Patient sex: F
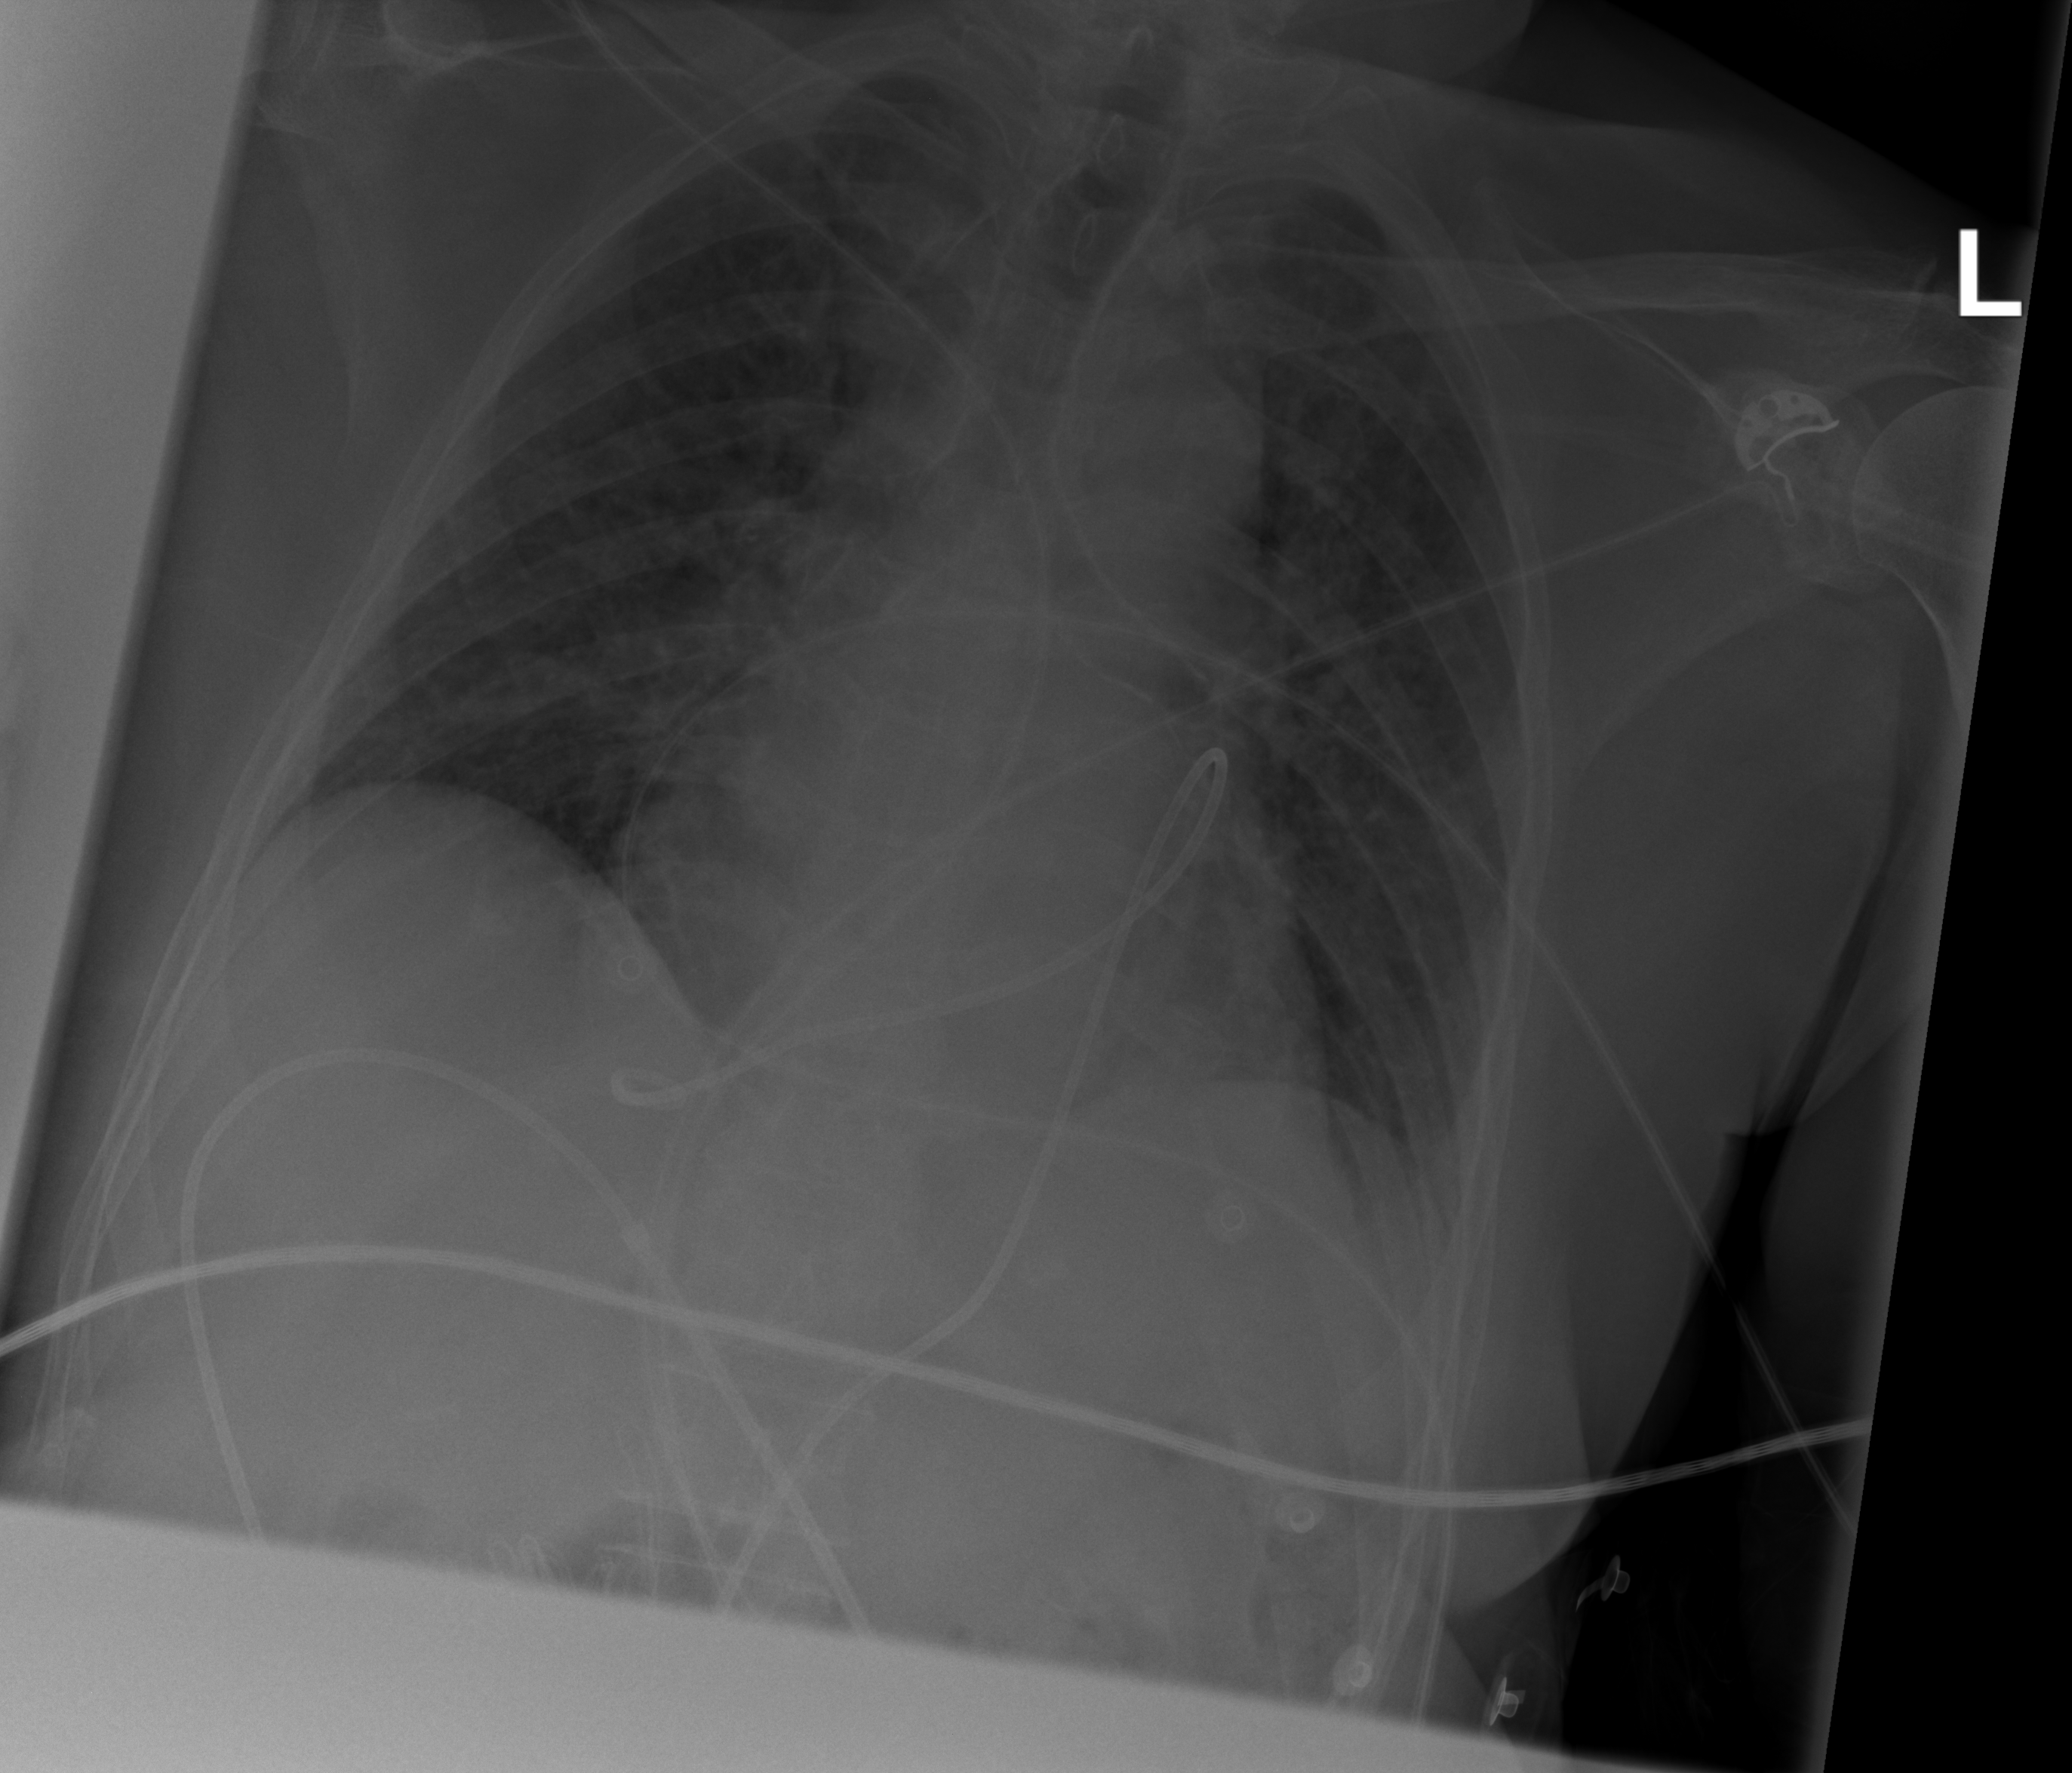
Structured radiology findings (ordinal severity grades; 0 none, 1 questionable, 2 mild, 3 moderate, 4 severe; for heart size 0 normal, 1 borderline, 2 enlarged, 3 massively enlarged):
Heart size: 1
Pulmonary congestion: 2
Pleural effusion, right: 0
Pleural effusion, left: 2
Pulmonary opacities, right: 0
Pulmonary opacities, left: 0
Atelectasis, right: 0
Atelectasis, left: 2